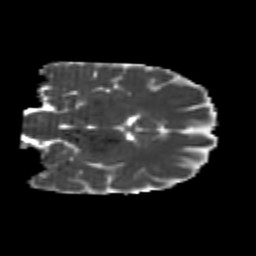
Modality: MD
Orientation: coronal
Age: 26
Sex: male
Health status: healthy
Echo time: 0.074 s